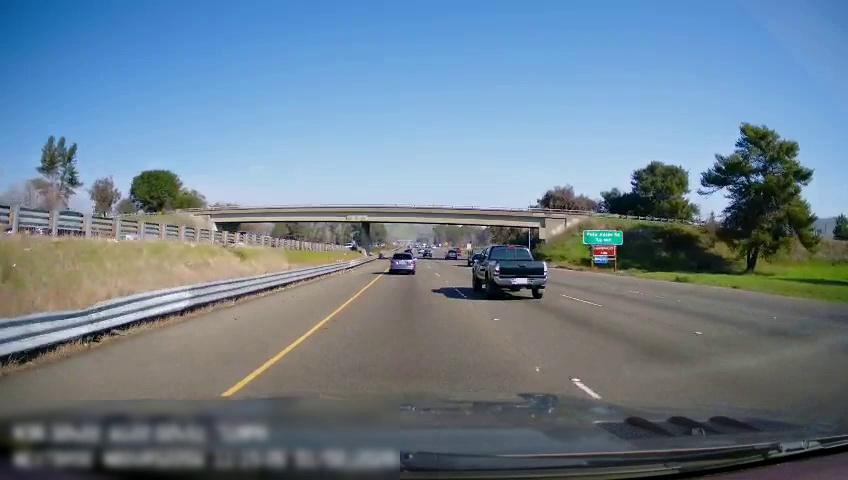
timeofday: Day
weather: Sunny
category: Drivable Space
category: Vehicles | SUV
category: Vehicles | Car
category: Vehicles | Car
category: Vehicles | Truck
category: Vehicles | Car
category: Vehicles | Truck
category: Vehicles | SUV
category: Vehicles | Truck
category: Vehicles | SUV
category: Lanes | Current Lane
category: Lanes | Current Lane
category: Lanes | Alternate Lane
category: Lanes | Alternate Lane
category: Traffic | Signs
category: Traffic | Signs
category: Traffic | Signs